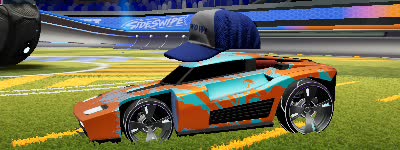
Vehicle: breakout